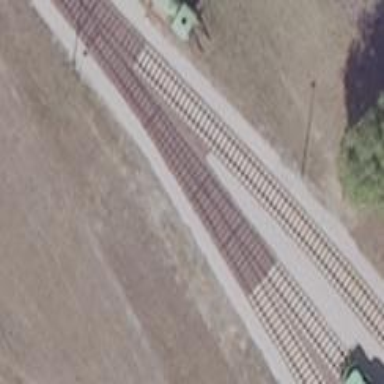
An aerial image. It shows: Railway yard in service.